Field crop: maize
Growth stage: 1
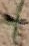
Species: atriplex